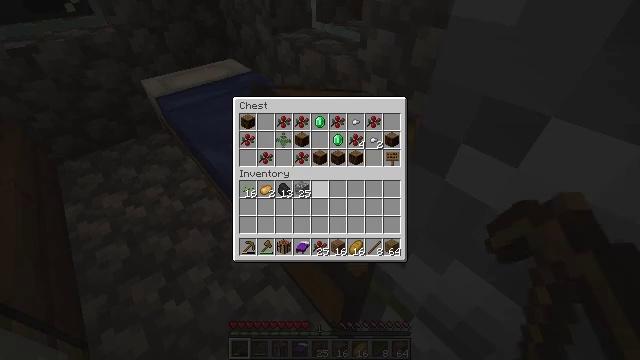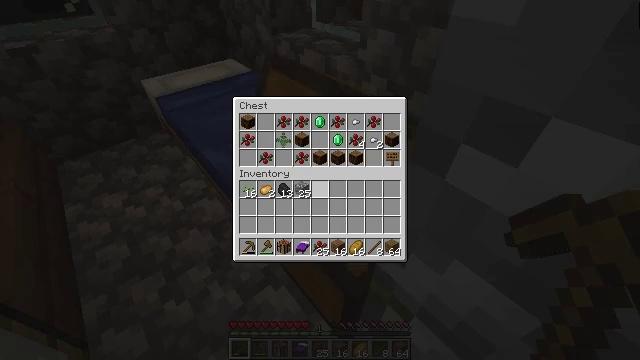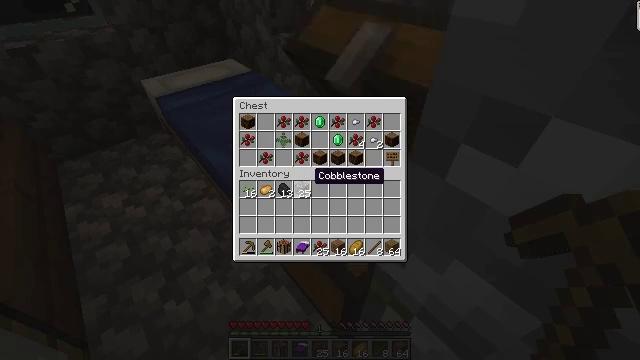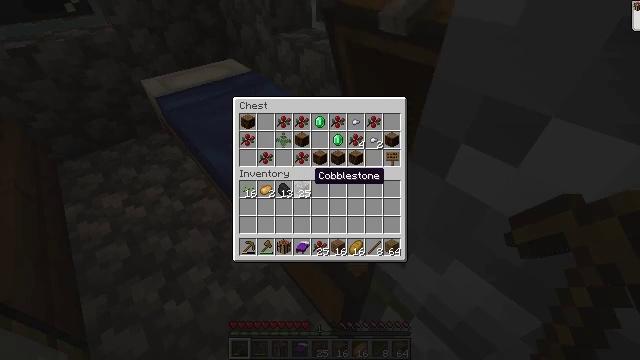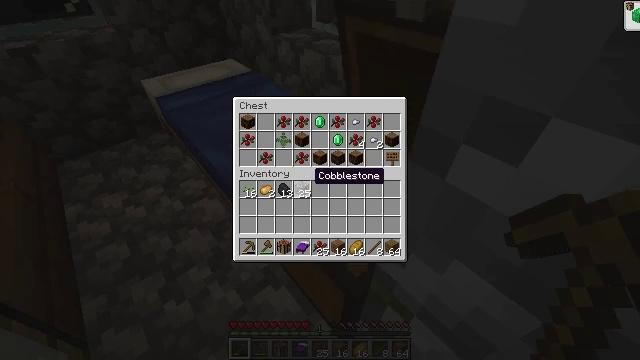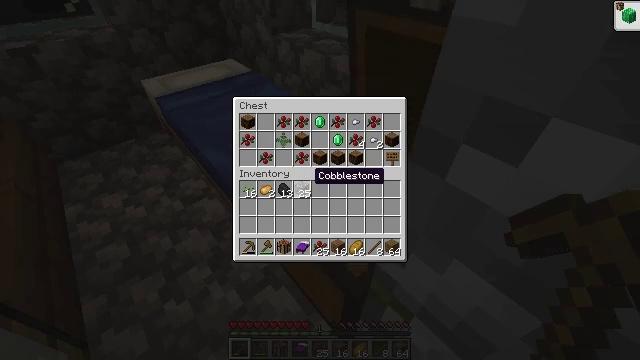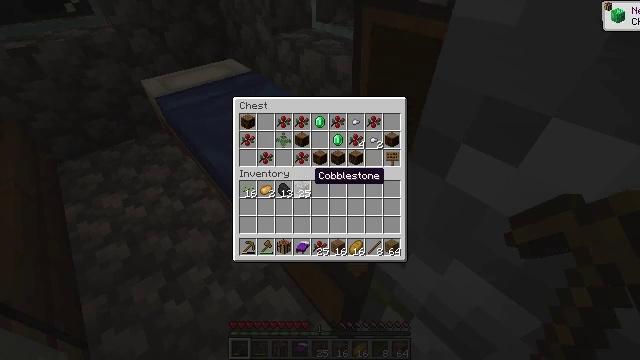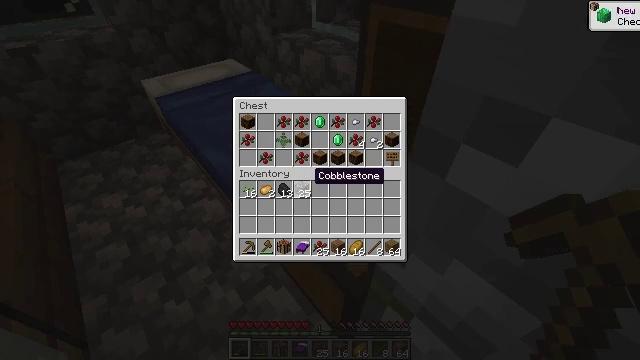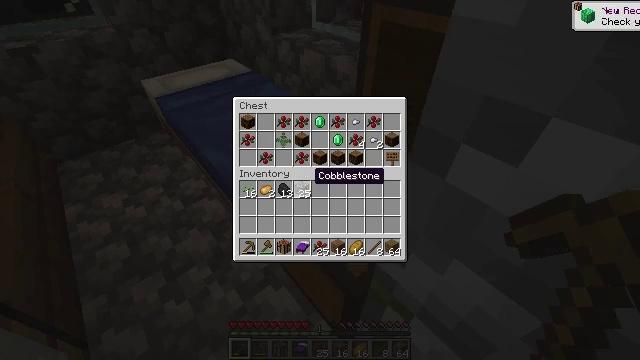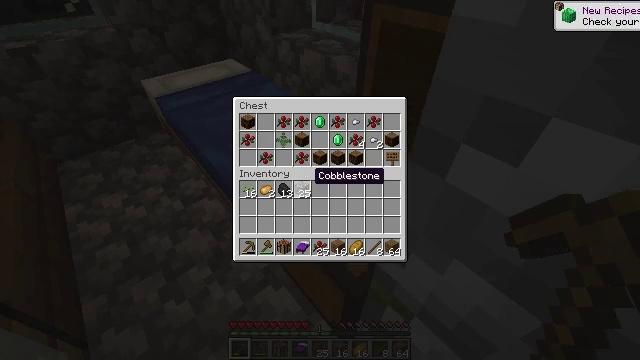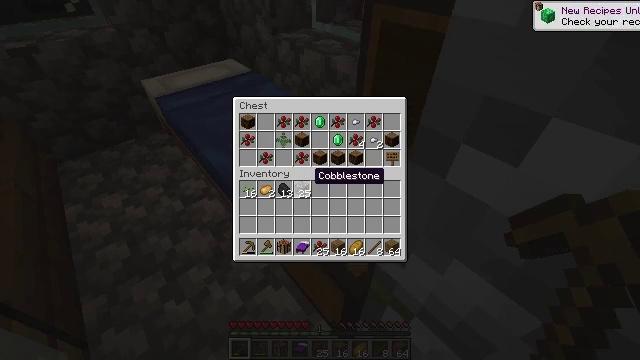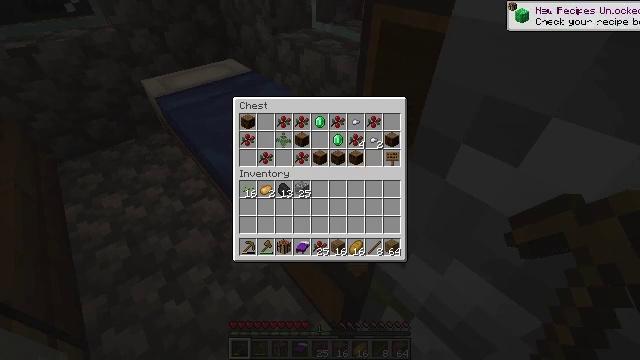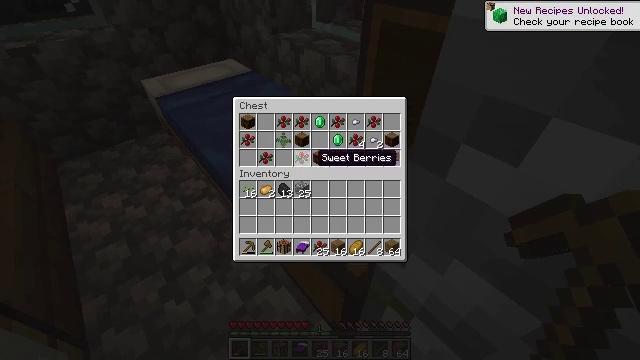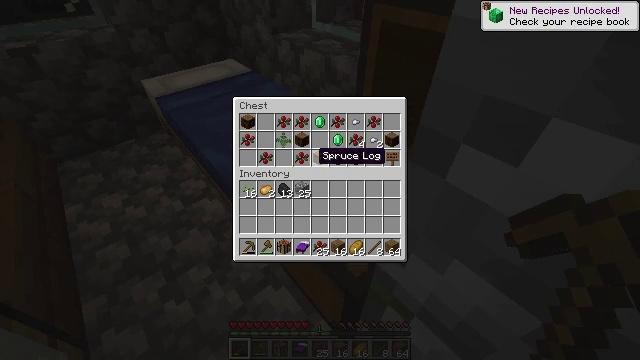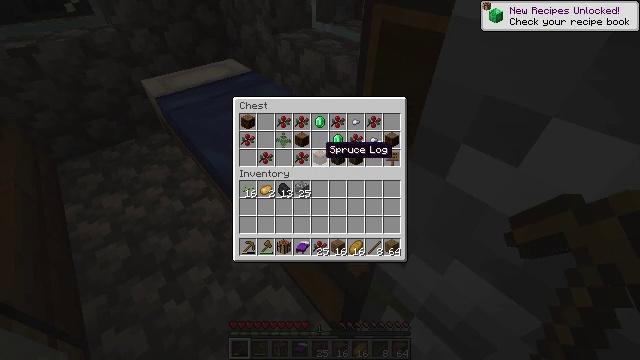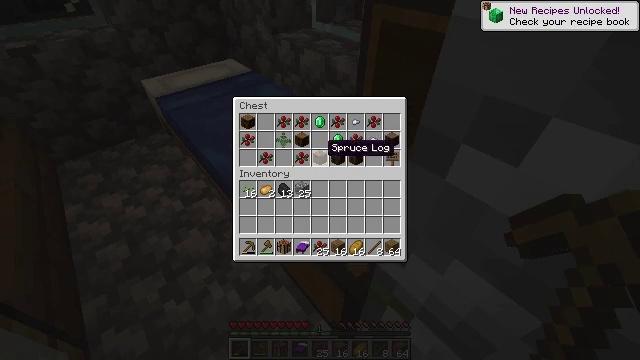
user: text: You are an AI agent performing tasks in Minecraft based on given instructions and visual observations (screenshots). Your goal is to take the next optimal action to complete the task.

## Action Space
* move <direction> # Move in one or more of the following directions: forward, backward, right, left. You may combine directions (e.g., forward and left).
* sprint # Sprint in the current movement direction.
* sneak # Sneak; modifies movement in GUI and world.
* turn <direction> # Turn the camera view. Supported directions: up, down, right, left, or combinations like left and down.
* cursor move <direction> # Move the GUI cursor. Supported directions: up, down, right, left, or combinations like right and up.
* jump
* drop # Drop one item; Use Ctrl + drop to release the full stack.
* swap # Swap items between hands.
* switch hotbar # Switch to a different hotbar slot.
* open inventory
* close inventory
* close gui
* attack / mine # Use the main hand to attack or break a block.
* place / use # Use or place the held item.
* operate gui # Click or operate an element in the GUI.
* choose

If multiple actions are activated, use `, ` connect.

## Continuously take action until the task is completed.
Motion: motion action
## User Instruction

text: Break the large fern to clear the space.
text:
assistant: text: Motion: no_op
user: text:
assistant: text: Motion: cursor move left
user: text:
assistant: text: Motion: no_op
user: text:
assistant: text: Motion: no_op
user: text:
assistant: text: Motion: no_op
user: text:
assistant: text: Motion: no_op
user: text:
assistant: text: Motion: no_op
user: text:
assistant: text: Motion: no_op
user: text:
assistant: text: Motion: no_op
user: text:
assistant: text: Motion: no_op
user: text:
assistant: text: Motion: cursor move up
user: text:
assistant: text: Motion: cursor move up
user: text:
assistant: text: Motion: no_op
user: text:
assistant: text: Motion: cursor move right
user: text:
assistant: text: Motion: sneak
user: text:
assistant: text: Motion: sneak
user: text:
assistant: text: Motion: sneak
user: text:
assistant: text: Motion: sneak
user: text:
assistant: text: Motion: sneak
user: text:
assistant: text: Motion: sneak
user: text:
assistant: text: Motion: sneak
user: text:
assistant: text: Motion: sneak
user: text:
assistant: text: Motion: sneak
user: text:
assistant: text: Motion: sneak
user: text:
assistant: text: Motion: sneak, operate gui
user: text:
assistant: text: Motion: sneak
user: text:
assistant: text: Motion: sneak
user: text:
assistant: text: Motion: sneak
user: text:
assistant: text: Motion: sneak
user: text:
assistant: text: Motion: sneak